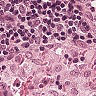
Metastatic tissue present: no